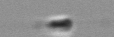
Label: flagellate_morphotype3